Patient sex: M
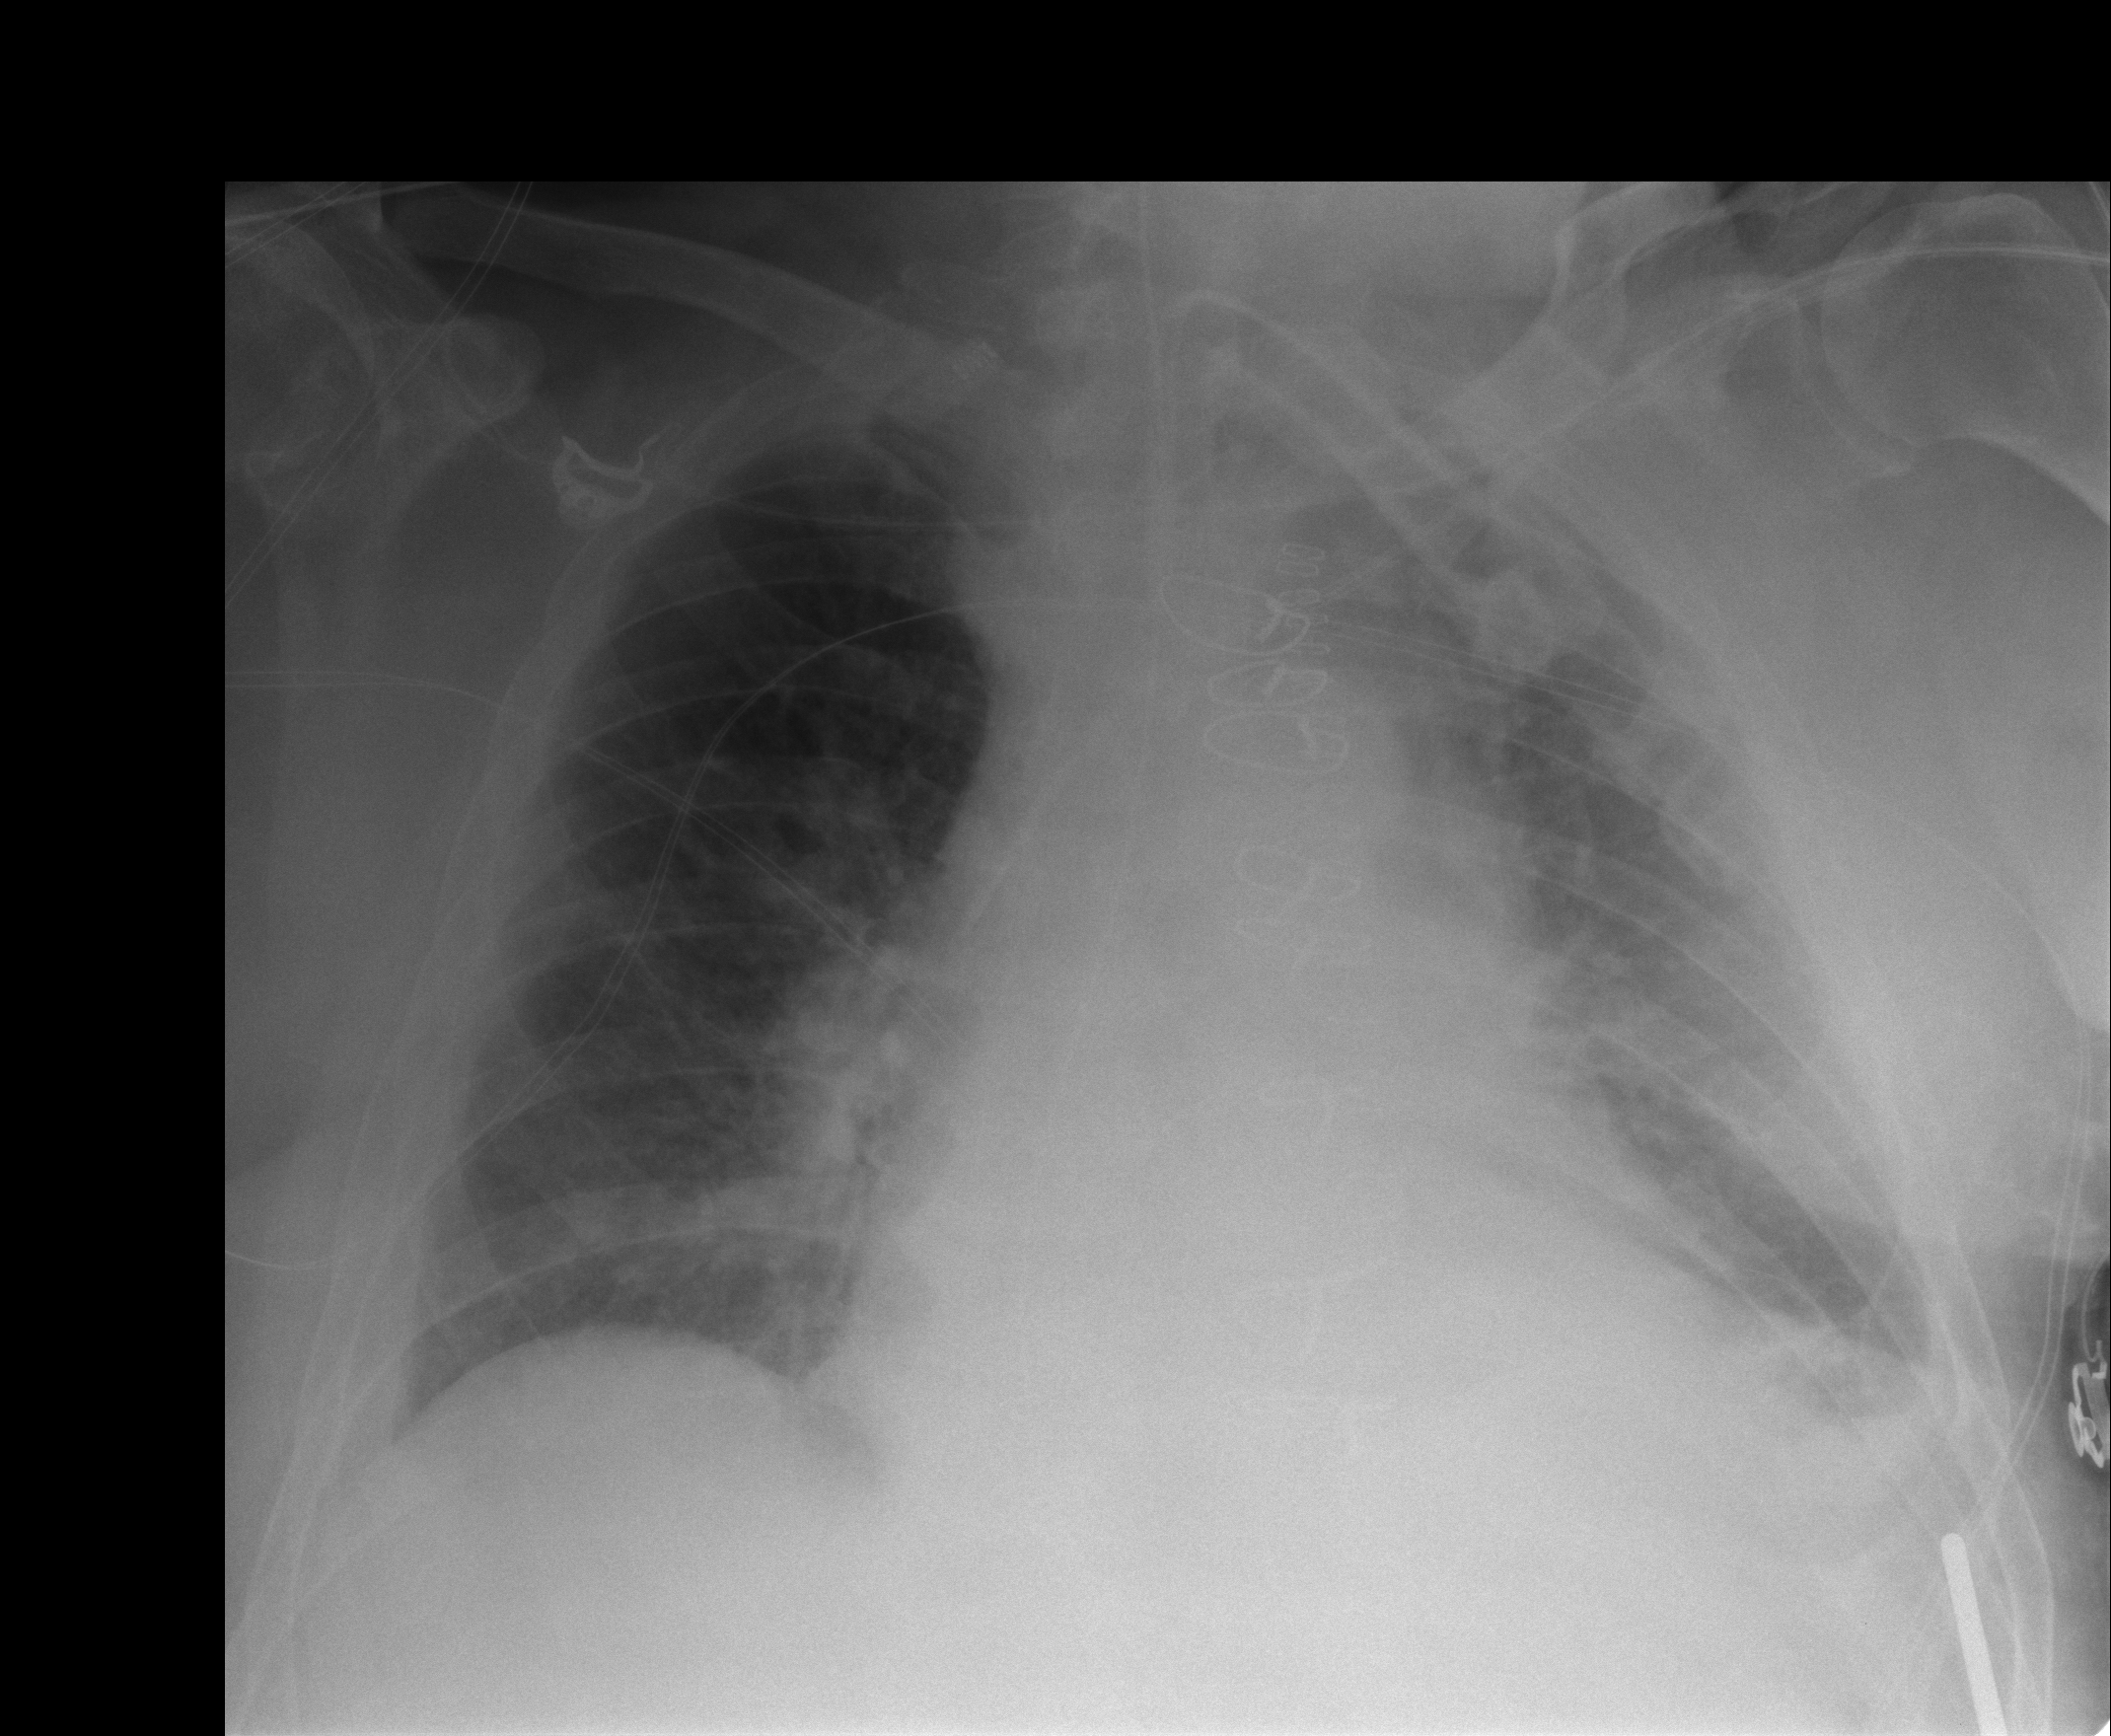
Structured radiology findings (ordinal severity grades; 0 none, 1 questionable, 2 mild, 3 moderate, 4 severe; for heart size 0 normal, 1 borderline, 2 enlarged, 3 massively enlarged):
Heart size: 2
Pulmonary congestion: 2
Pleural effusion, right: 1
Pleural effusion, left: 2
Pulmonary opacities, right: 0
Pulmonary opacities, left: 2
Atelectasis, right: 1
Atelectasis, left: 2